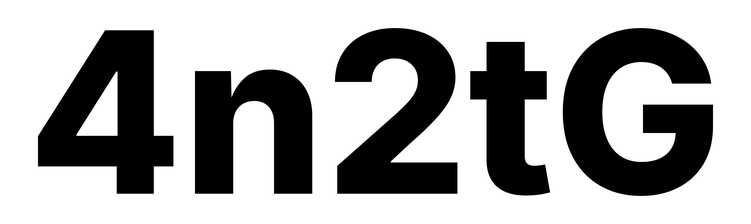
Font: Inter_ExtraBold